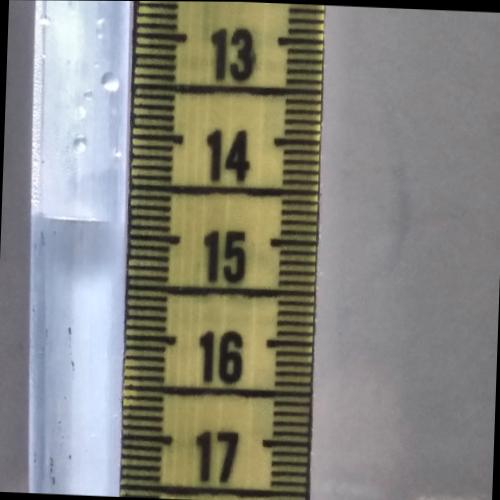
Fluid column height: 14.9 cm